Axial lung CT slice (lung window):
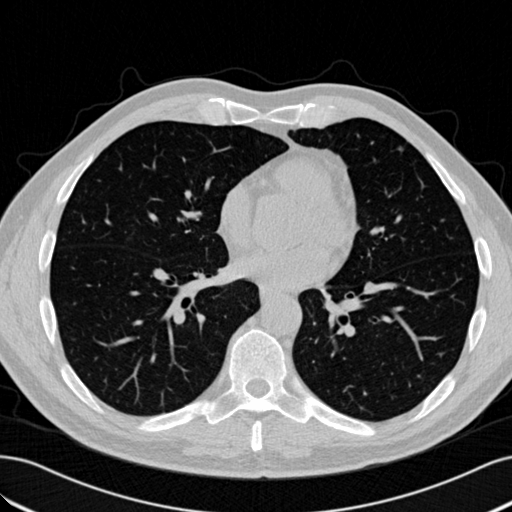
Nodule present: no